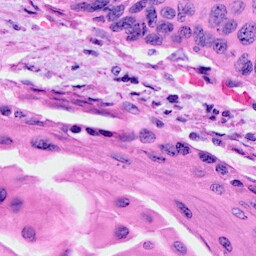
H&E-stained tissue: Cervix